Question: Hi am new to python And Django.
i have just created a new app called 'newsletter'
'''
from django.shortcuts import render
# Create your views here.
def home(request):
return render(request, "home.html", {})
'''
'''
from django.conf.urls import include, url
from django.contrib import admin
urlpatterns = [
url(r'^admin/', include(admin.site.urls)),
url(r'^$', newsletter.views.home, name='home'),
]
'''
When i try to access it in the browser like this 'http://127.0.0.1:8000/newsletter' i am getting the error.
'''
NameError at /newsletter
name 'newsletter' is not defined
Request Method: GET
Request URL: http://127.0.0.1:8000/newsletter
Django Version: 1.8.2
Exception Type: NameError
Exception Value:
name 'newsletter' is not defined
Exception Location: /home/baman/Desktop/trydjango18/src/trydjango18/urls.py in <module>, line 23
Python Executable: /home/baman/Desktop/trydjango18/bin/python
Python Version: 2.7.6
Python Path:
['/home/baman/Desktop/trydjango18/src',
'/home/baman/Desktop/trydjango18/lib/python2.7',
'/home/baman/Desktop/trydjango18/lib/python2.7/plat-x86_64-linux-gnu',
'/home/baman/Desktop/trydjango18/lib/python2.7/lib-tk',
'/home/baman/Desktop/trydjango18/lib/python2.7/lib-old',
'/home/baman/Desktop/trydjango18/lib/python2.7/lib-dynload',
'/usr/lib/python2.7',
'/usr/lib/python2.7/plat-x86_64-linux-gnu',
'/usr/lib/python2.7/lib-tk',
'/home/baman/Desktop/trydjango18/local/lib/python2.7/site-packages',
'/home/baman/Desktop/trydjango18/lib/python2.7/site-packages']
Server time: Sun, 21 Jun 2015 06:10:08 +0000
'''
My folder look like this

Can someone help me to fix this tnx.
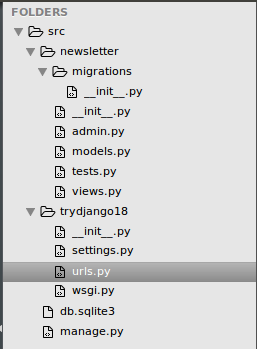
Answer: You must be adding the 'newsletter' application to the 'INSTALLED_APPS' section in 'settings.py'
'''
INSTALLED_APPS = (
'django.contrib.admin',
'django.contrib.auth',
'django.contrib.contenttypes',
'django.contrib.sessions',
'django.contrib.messages',
'django.contrib.staticfiles',
'newsletter',
)
'''
This lets the Django project know that there is an application named 'newsletter'
Now you need to import 'newsletter' to the 'urls.py' as
'''
from django.conf.urls import include, url
from django.contrib import admin
#newly added
import newsletter
urlpatterns = [
url(r'^admin/', include(admin.site.urls)),
url(r'^$', newsletter.views.home, name='home'),
]
'''
---
It is advisable that you add a new 'urls.py' for your application, and then include that file within the main file.
That is
the project 'url.py' must look like
'''
urlpatterns = [
url(r'^admin/', include(admin.site.urls)),
url(r'^$', include('newsletter.urls') ), #Changed here
]
'''
And the url mappings can be written inside the applications, 'newsletters' url mapping file, 'url.py'
'''
# Newly added file in the newsletter directory
from django.conf.urls import patterns, url
from newsletter import views
urlpatterns = patterns('',
url(r'^$', views.home, name='home'),
'''